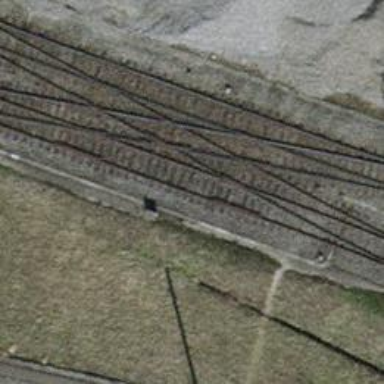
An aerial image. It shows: Railway crossing.